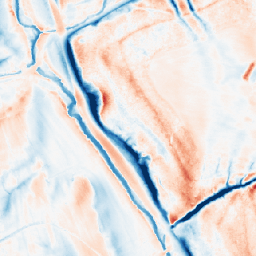
Category: classical
Decomposition family: gaussian_anisotropic
Decomposition parameters: sigma_x: 10
sigma_y: 2
Upsampling method: area
Upsampling parameters: scale: 4
Upsampling scale: 4